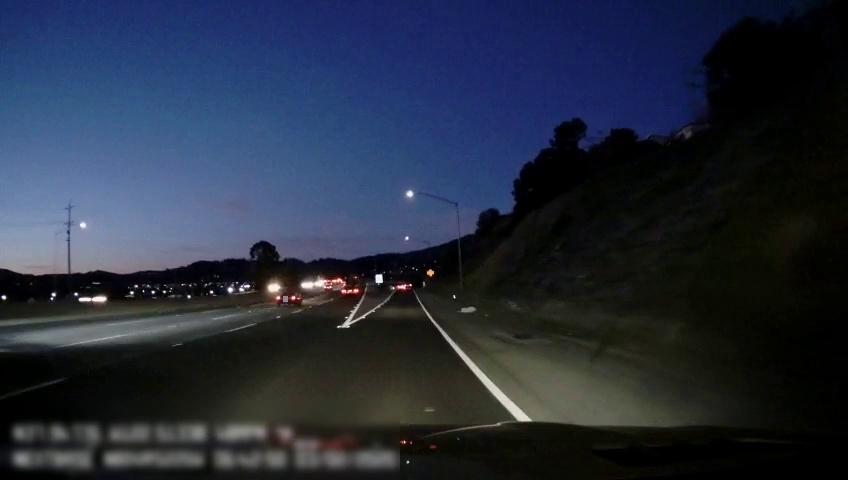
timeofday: Night
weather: Other
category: Drivable Space
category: Vehicles | Car
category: Vehicles | Truck
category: Lanes | Current Lane
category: Lanes | Current Lane
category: Lanes | Alternate Lane
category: Lanes | Current Lane
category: Lanes | Alternate Lane
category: Lanes | Alternate Lane